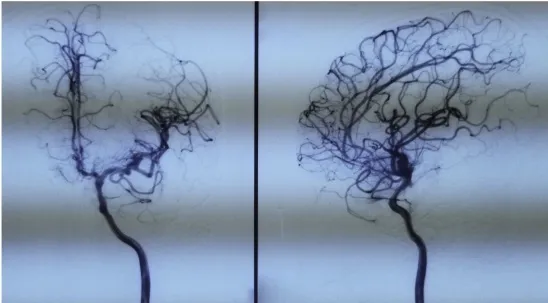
(D) On DSA, the branches of ICA and ECA on the same side fed the meningioma.
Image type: radiology (x_ray)